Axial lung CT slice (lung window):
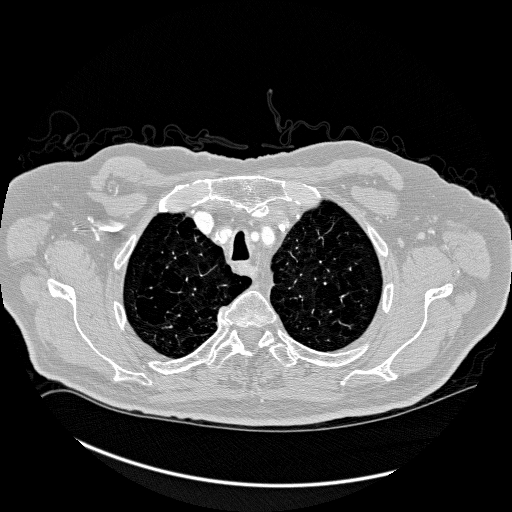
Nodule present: no